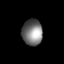
Tissue: lung
Cell type: Fibroblasts
Senescence score: 0.6152
Nuclear area (px): 522
Mean DAPI intensity: 118.91